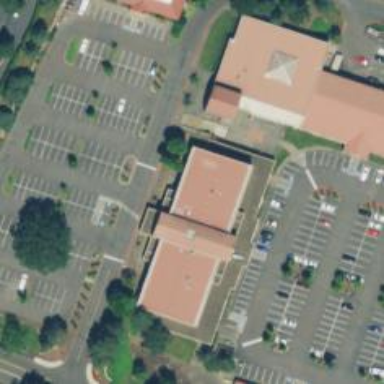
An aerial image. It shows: Healthcare center.